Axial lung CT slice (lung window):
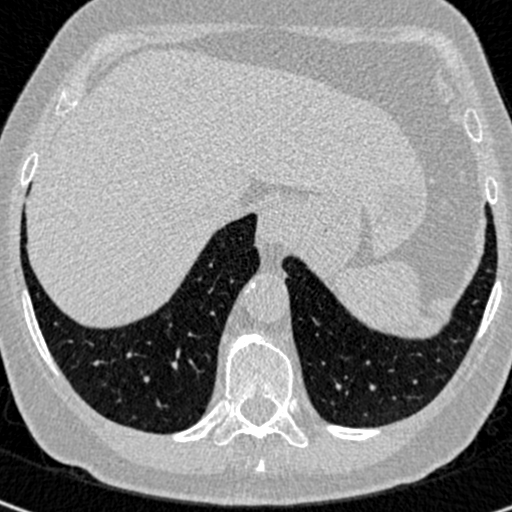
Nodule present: no